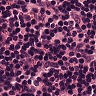
Metastatic tissue present: no